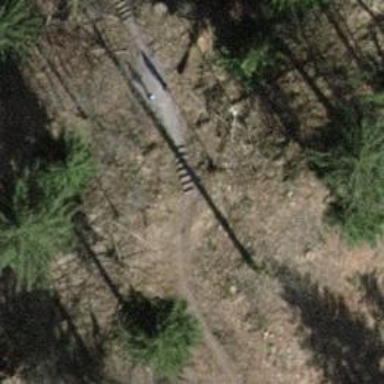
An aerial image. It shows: Road with steps.